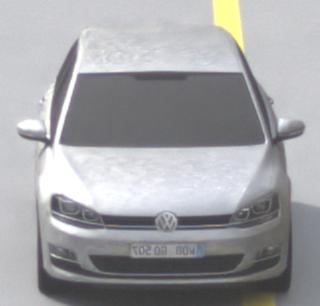
Make: VW
Model: Golf 1.2 TSI BMT
Detailed model: Golf (VII)
Model produced from: 2012/11
Model produced until: 2014/05
Doors: 3
Color: white
Road condition: dry road
Daytime: morning or afternoon
Contrast: low contrast